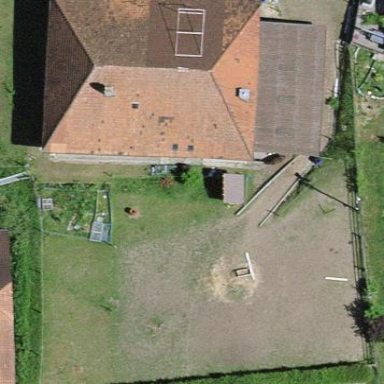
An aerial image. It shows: Farm building.